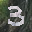
Label: 3